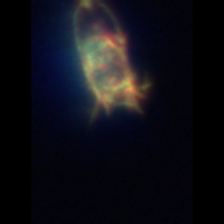
Taxon: Ciliates
Group: Other